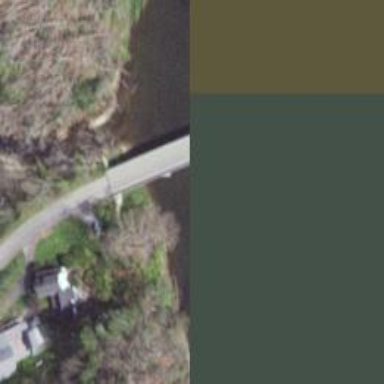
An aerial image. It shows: Residential road with bridge.